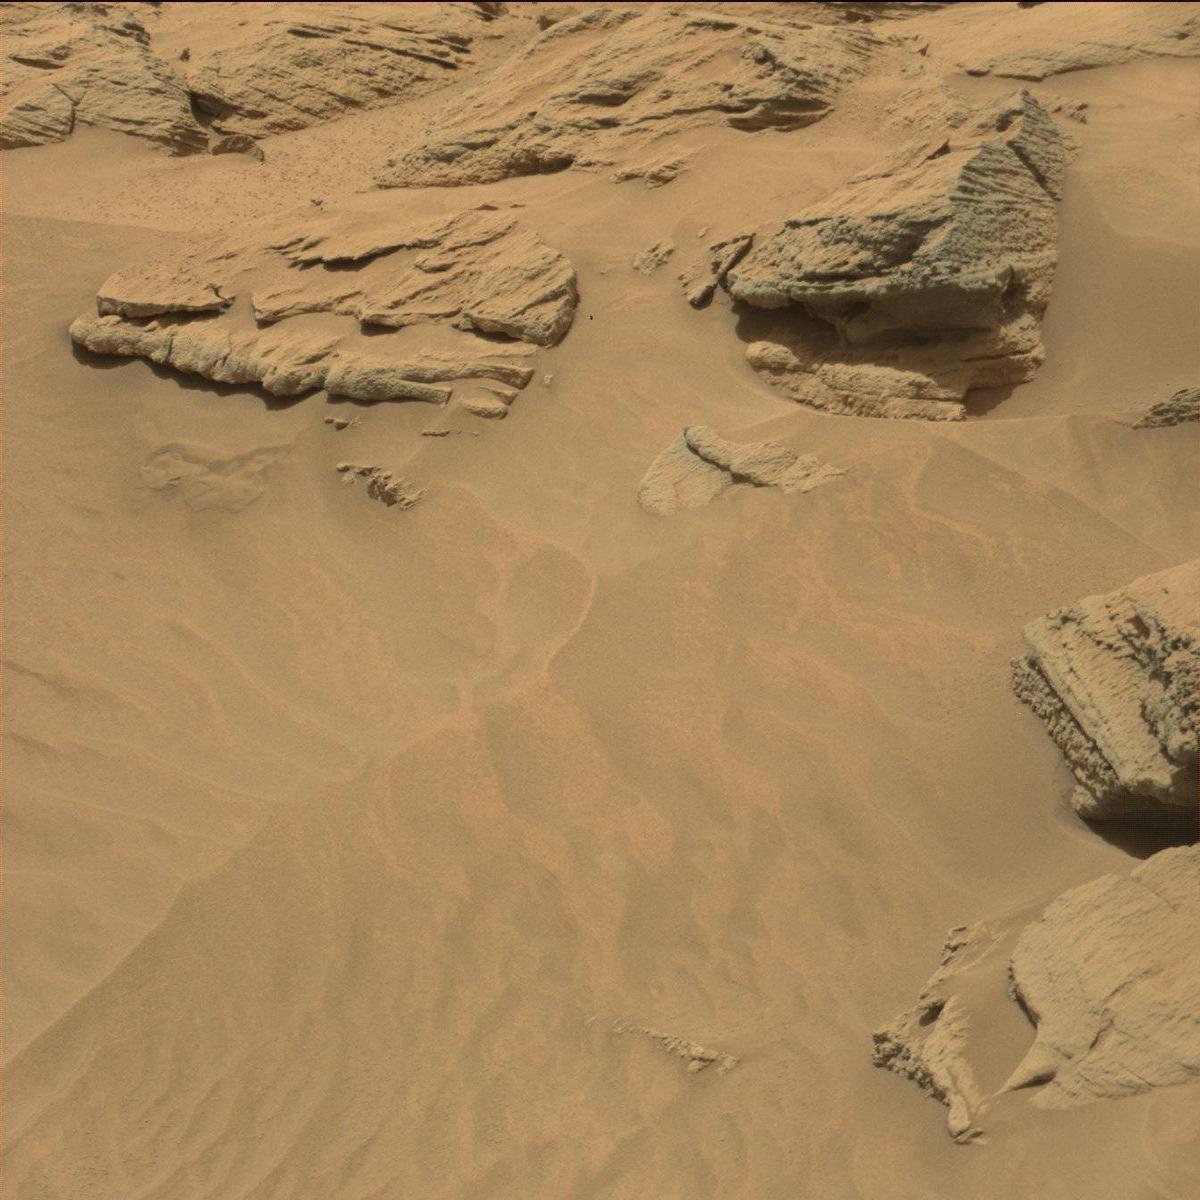
Terrain classes present: Bedrock, Sand / Soil